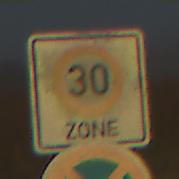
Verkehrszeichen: BeginnZone30
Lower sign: AbsolutesHalteverbot
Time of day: SunriseSunset
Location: Outdoor (Nature)
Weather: Clear
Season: NotSpecified
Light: Natural